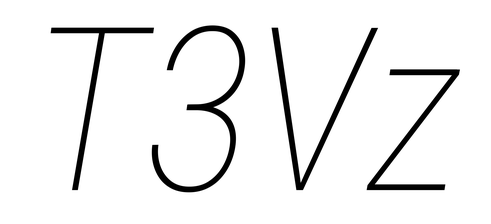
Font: Roboto-Italic_Condensed_Thin_Italic